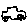
Label: car